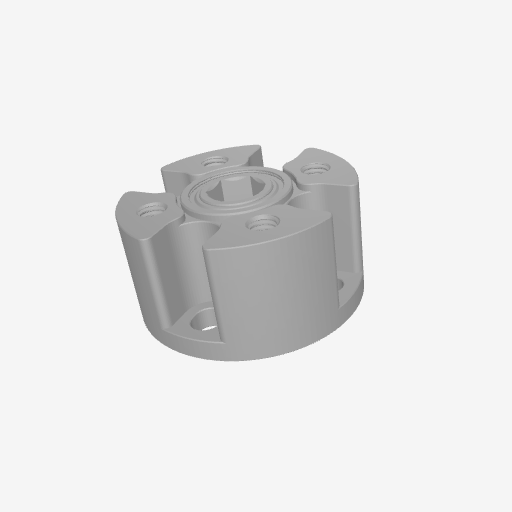
Part: DualBearingPillowBlock8RID